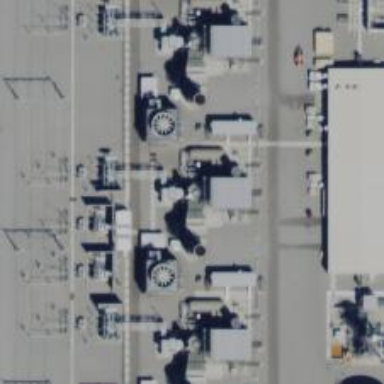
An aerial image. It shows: Gas-powered generator. It is gas turbine type generator.